Question: Is there a way I can only color the borders of a rectangle and leave the inside of it white?
Similar to this one.

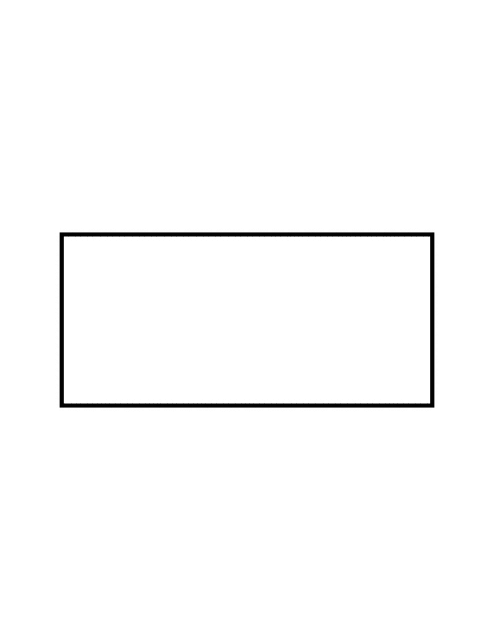
Answer: Just use stroke and strokeWidth instead of fill.
See <URL> or the documentation for more information.